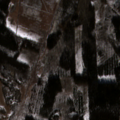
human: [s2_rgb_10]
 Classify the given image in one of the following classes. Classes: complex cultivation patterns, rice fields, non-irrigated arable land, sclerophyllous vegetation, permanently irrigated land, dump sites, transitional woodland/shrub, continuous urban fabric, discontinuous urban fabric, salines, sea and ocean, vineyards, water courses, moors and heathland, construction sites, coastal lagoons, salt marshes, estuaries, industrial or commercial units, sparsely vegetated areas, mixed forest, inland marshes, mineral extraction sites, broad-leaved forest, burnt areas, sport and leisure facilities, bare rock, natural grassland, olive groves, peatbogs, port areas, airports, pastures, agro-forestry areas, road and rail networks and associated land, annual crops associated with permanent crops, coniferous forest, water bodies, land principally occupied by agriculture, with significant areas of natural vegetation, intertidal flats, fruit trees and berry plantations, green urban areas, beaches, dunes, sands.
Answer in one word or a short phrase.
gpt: non-irrigated arable land, pastures, coniferous forest, mixed forest, transitional woodland/shrub